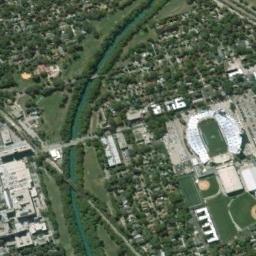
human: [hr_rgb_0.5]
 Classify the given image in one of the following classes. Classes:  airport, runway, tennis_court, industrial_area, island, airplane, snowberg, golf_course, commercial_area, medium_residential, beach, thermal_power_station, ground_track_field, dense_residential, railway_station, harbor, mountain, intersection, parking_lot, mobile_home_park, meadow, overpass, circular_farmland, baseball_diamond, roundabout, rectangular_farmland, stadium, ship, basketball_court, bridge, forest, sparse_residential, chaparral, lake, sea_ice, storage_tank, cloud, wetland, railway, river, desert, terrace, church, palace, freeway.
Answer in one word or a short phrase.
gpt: stadium